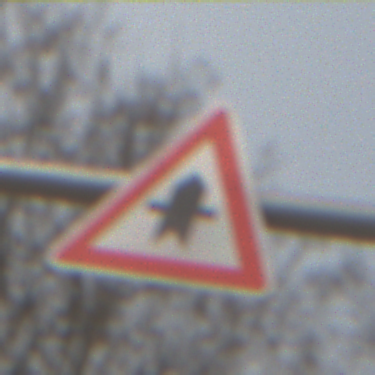
Verkehrszeichen: Vorfahrt
Umgebung: Outdoor, Nature
Tageszeit: MorningAfternoon
Wetter: PartlyCloudy
Licht: Natural
Jahreszeit: Winter
Kontrast: MediumContrast